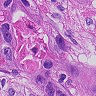
Metastatic tissue present: yes